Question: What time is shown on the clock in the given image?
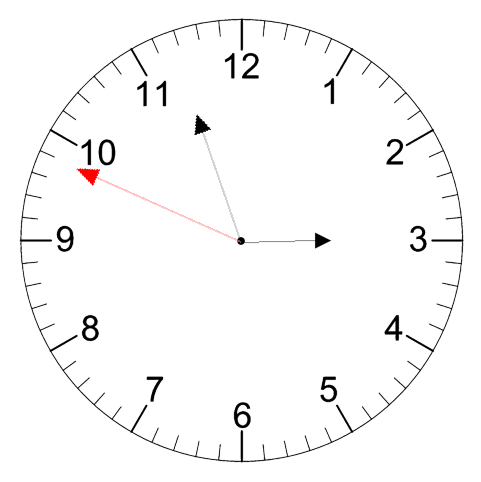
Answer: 02:56:49